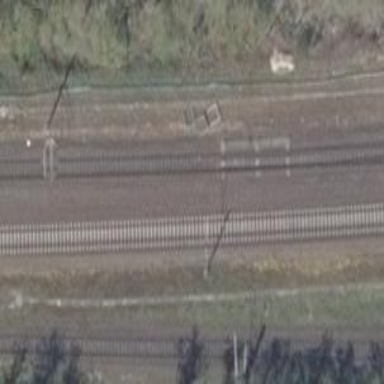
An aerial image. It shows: Railway switch with the turnout side on the left.